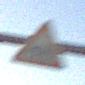
Verkehrszeichen: RadverkehrRechts
Umgebung: Outdoor, RoadRail
Tageszeit: SunriseSunset
Wetter: PartlyCloudy
Licht: Natural
Jahreszeit: NotSpecified
Kontrast: HighContrast